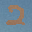
Label: 2